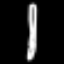
Label: pencil